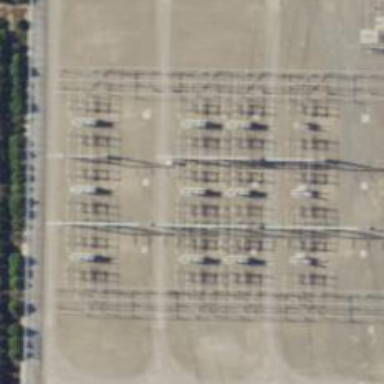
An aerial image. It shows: Switch used for power control.